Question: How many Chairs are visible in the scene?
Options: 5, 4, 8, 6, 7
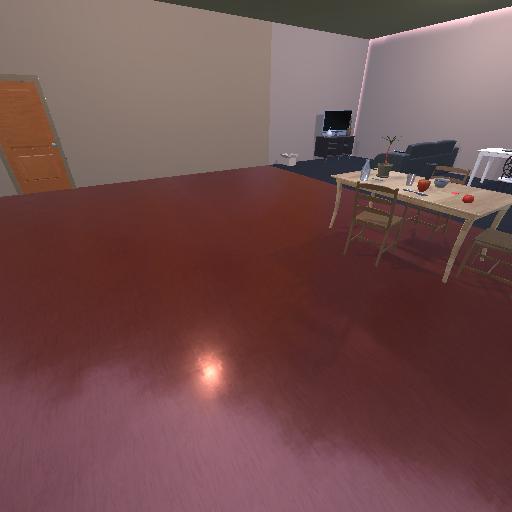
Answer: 5